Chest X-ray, PA view. Patient: 60 years old, sex M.
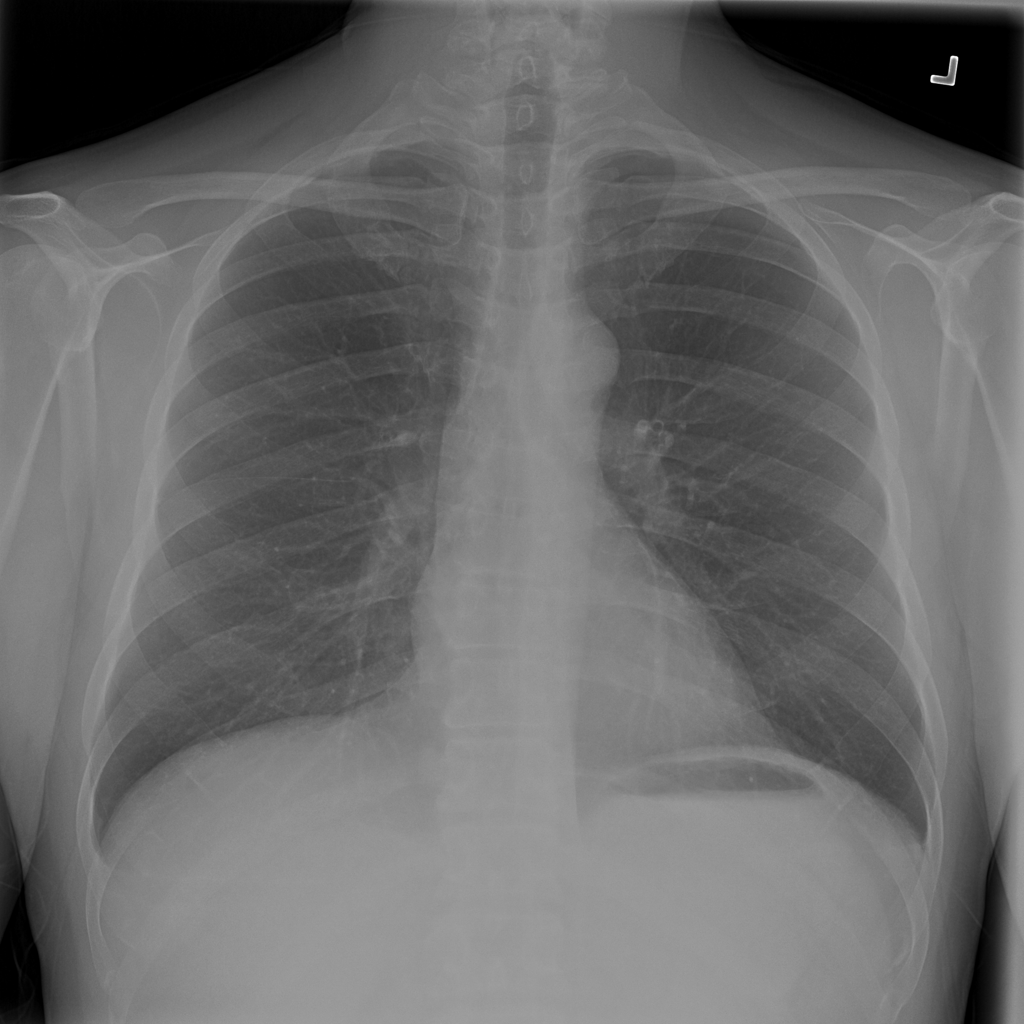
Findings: No Finding